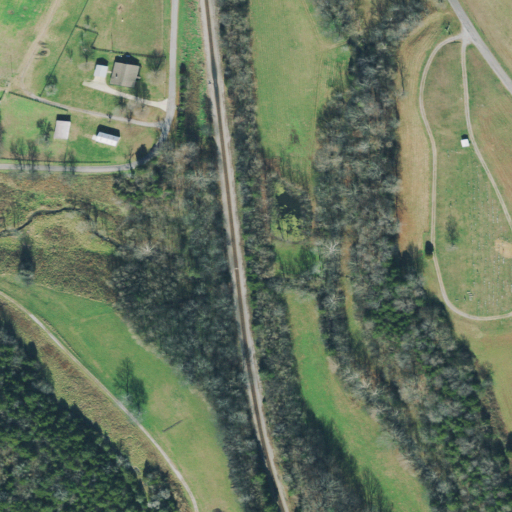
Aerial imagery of valley in Tennessee named Stephens Hollow containing pasture, deciduous forest, mixed forest, open development, evergreen forest, low intensity development, and medium intensity development